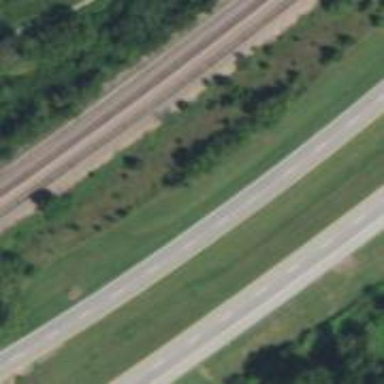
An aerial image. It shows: Primary highway designated as expressway.